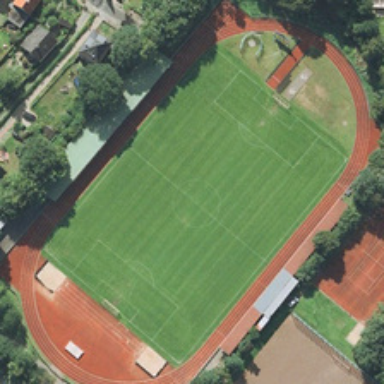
The playground consists of a red track and a green football field .